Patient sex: M
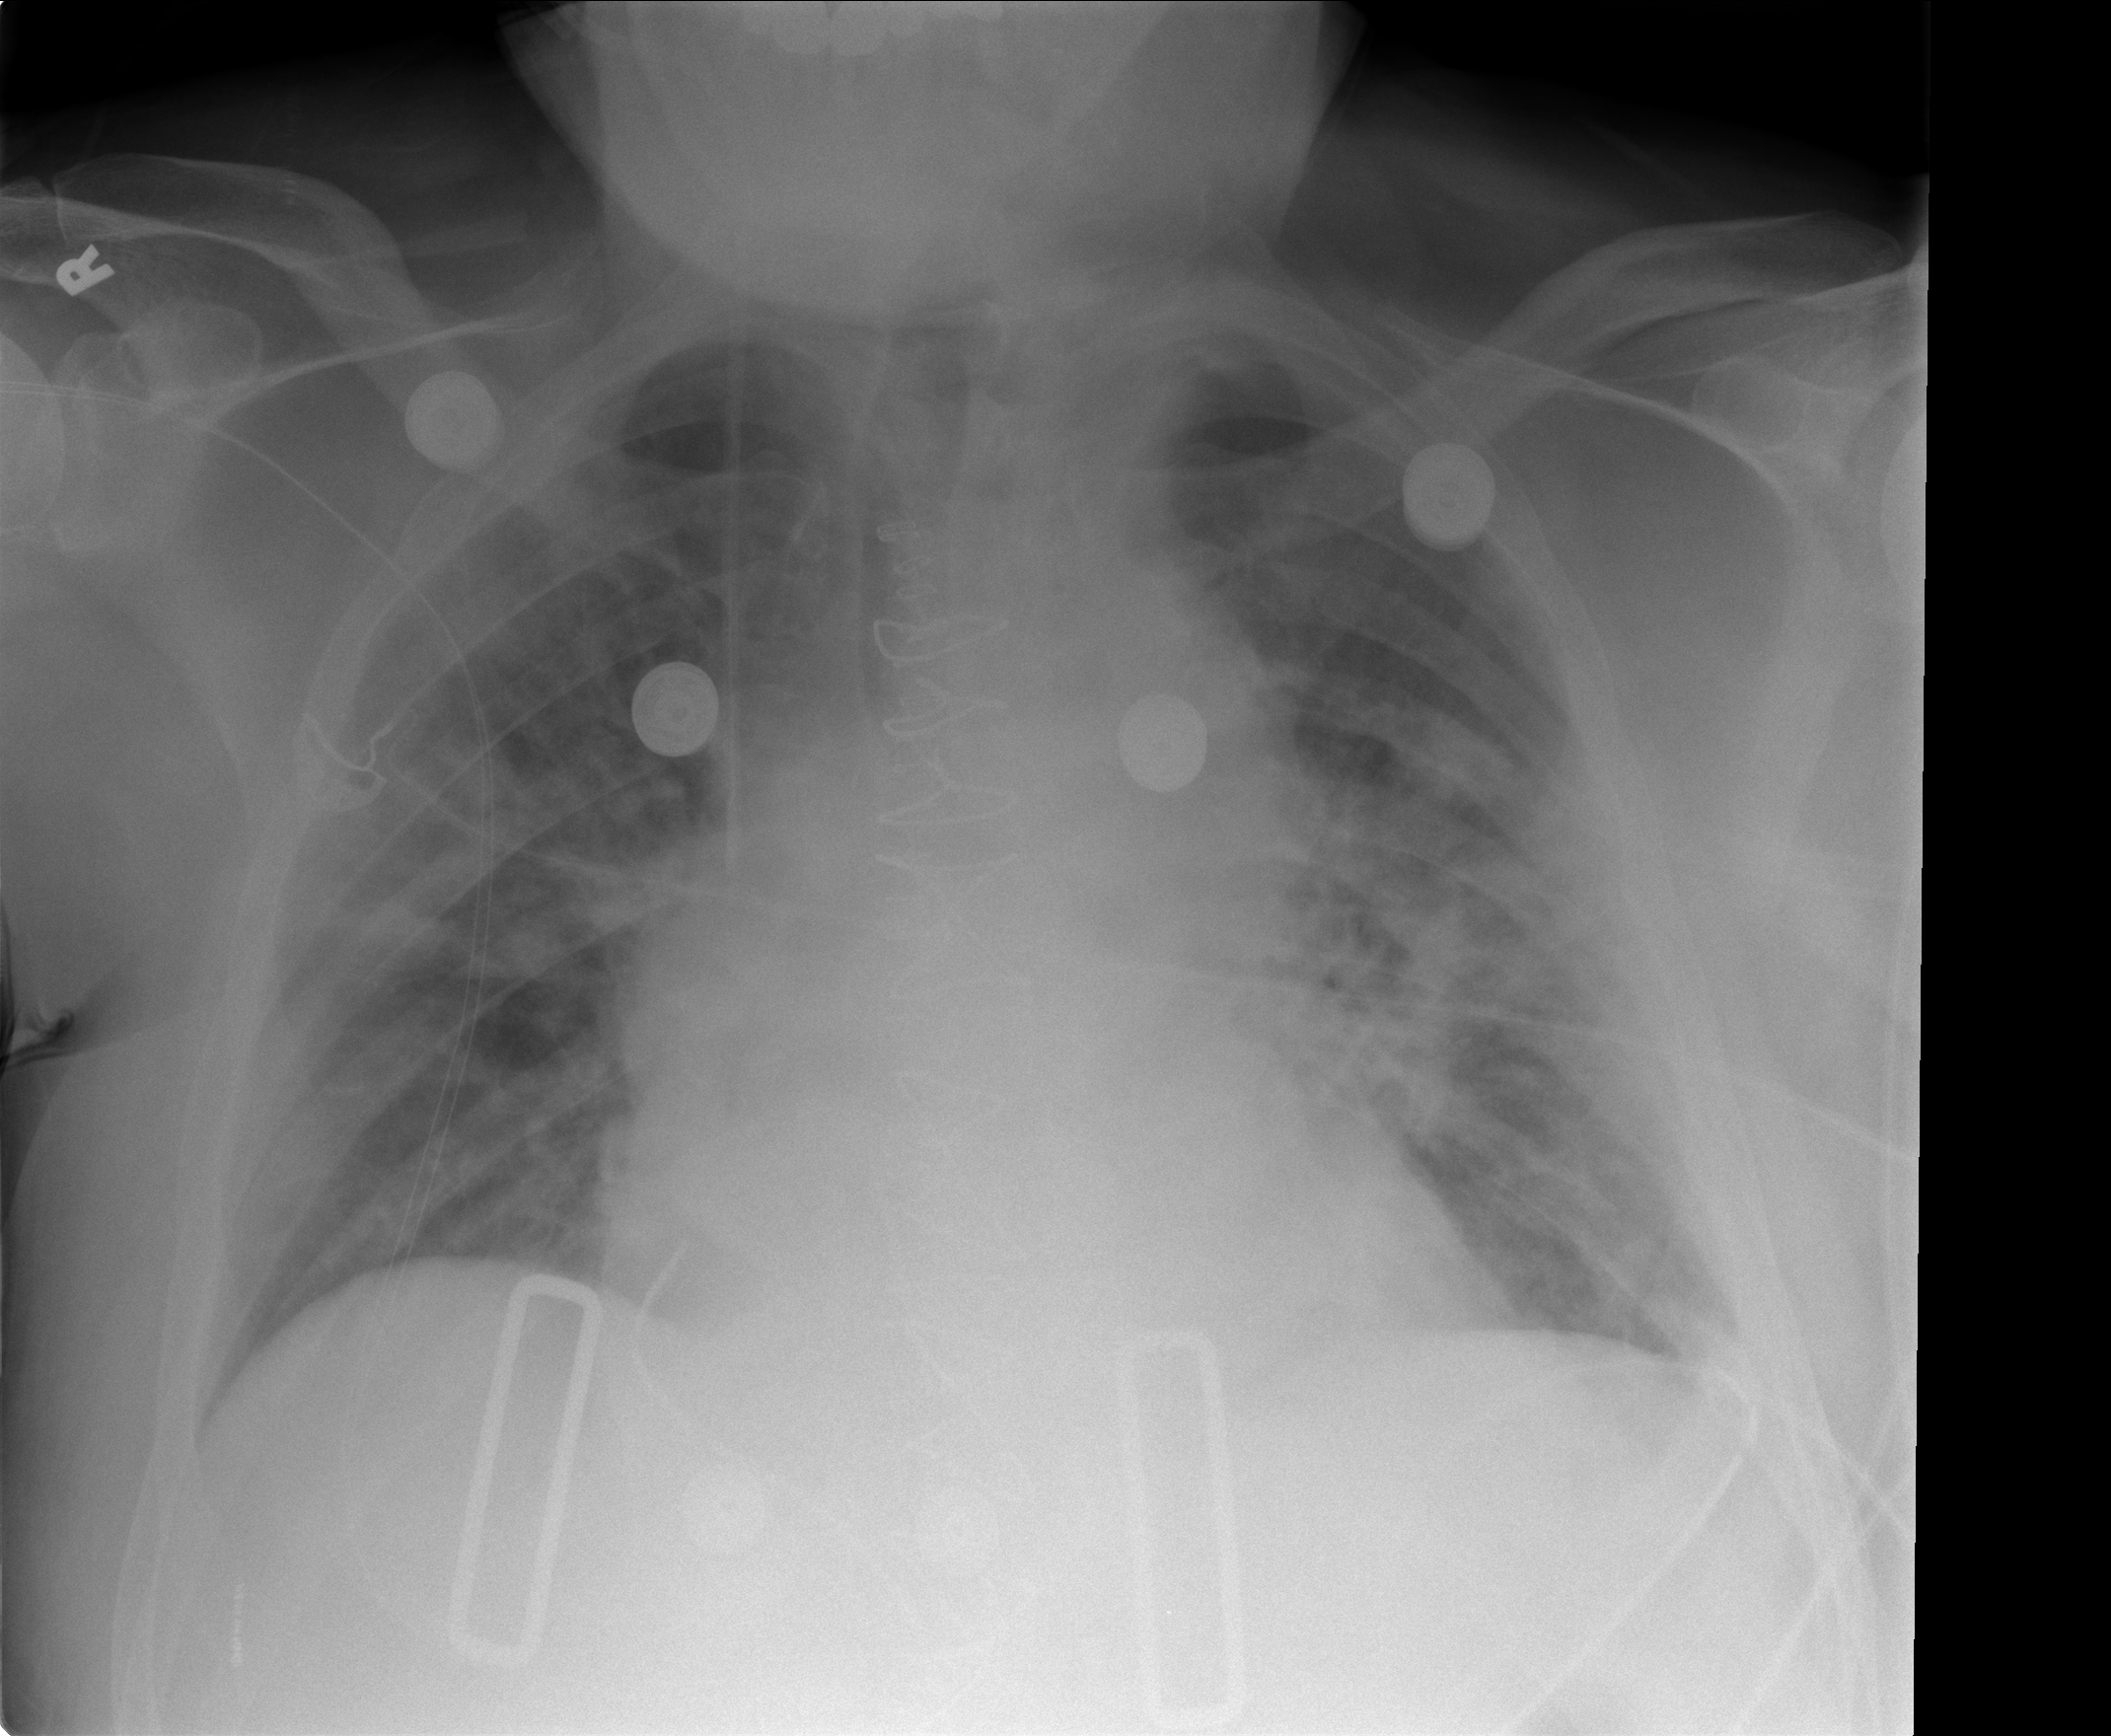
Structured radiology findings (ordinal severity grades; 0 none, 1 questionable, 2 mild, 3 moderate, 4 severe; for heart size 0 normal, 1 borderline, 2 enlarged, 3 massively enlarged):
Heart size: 0
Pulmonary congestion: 3
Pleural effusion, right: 0
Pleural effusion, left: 1
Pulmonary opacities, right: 2
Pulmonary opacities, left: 2
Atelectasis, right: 0
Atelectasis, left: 2